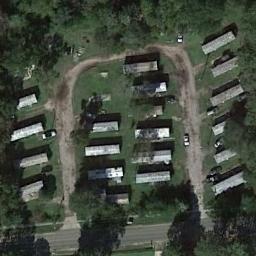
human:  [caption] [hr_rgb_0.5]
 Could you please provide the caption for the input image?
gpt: There are four rows of white mobile homes and a U-shaped path .

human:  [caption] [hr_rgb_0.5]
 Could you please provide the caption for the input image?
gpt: Many trees are beside the mobile home park .

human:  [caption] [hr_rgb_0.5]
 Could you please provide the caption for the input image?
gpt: The mobile home park has some neatly arranged mobile homes on the grass and a road goes through the mobile home park .

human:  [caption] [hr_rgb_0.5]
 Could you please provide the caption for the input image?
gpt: The mobile home park is on the grass next to some trees and road .

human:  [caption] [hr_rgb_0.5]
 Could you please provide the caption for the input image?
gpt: There are some buildings and green trees in the mobile home park .